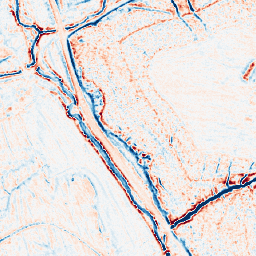
Category: edge_preserving
Decomposition family: bilateral
Decomposition parameters: d: 9
sigma_color: 100
sigma_space: 75
Upsampling method: area
Upsampling parameters: scale: 2
Upsampling scale: 2